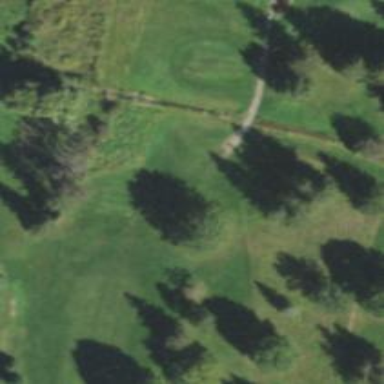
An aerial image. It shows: Path for both road and golf.